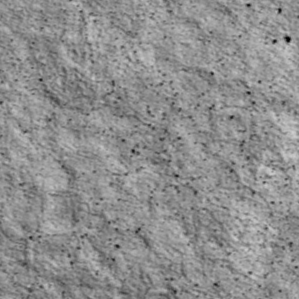
Label: non_frost